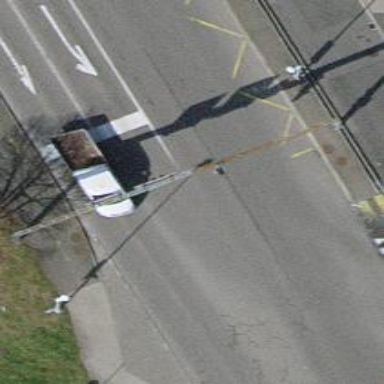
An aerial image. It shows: Road with traffic signals.